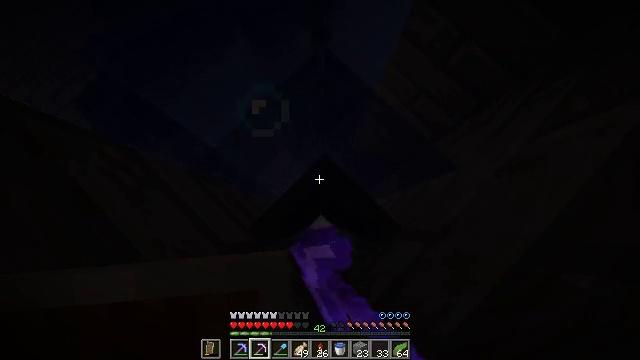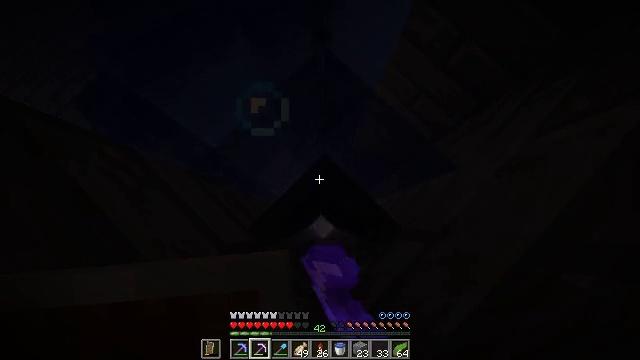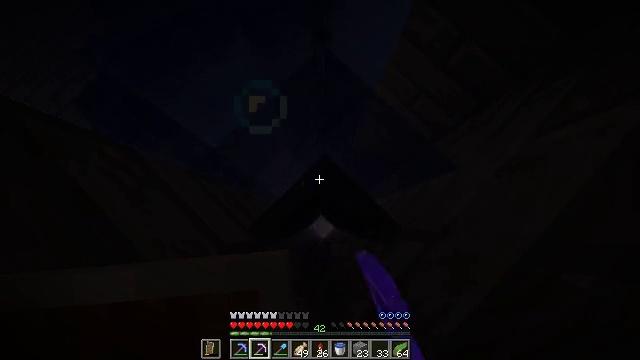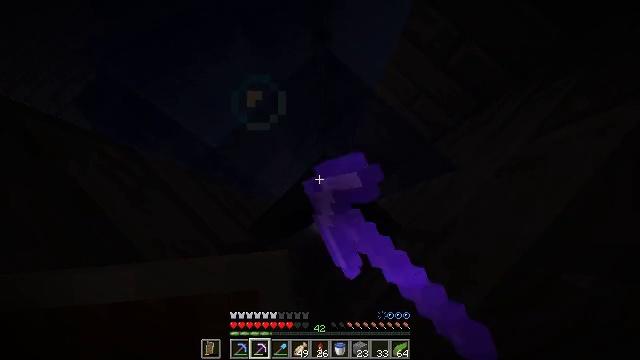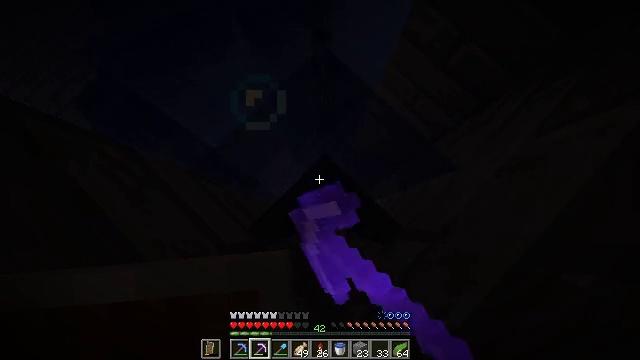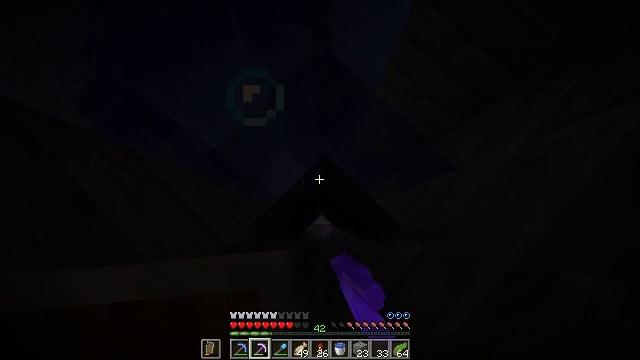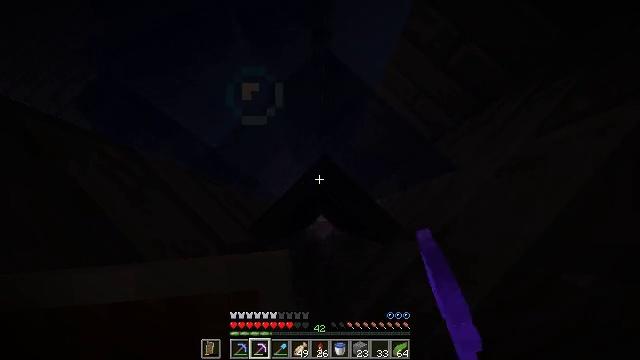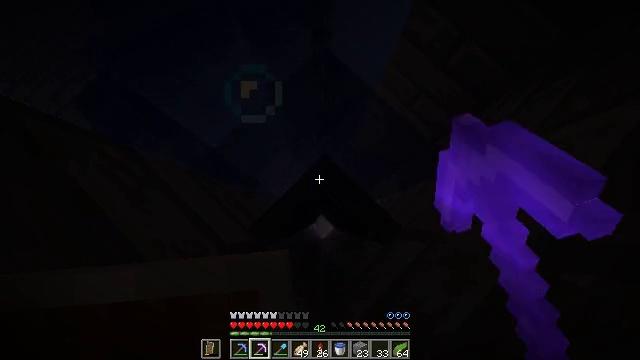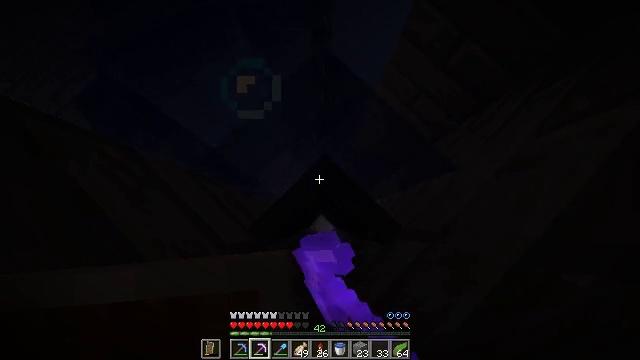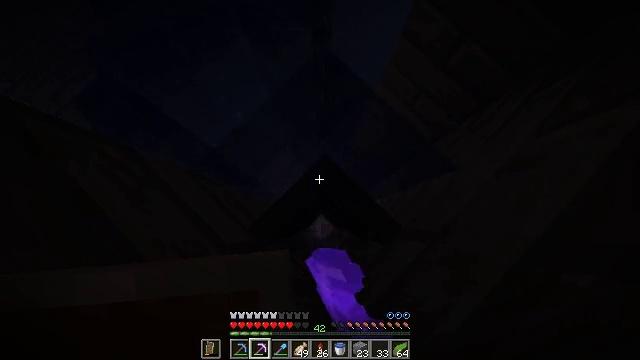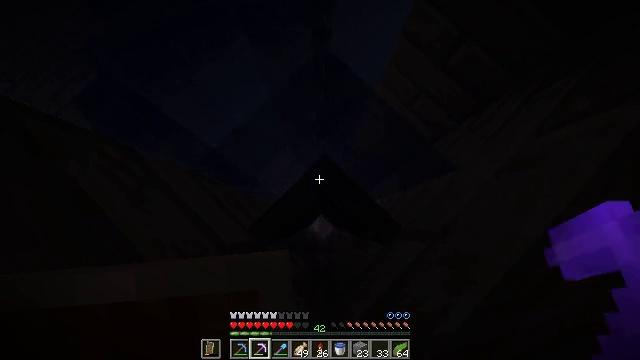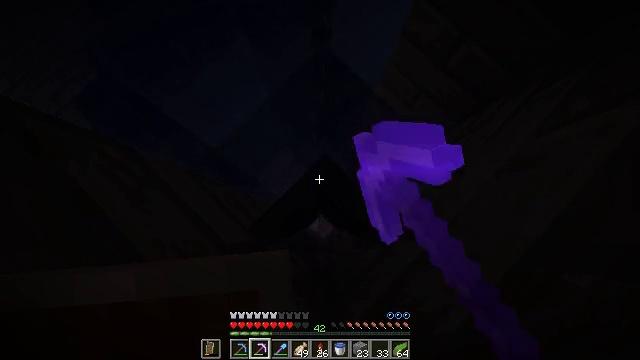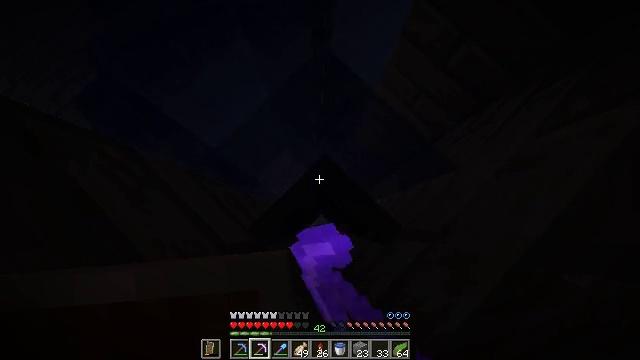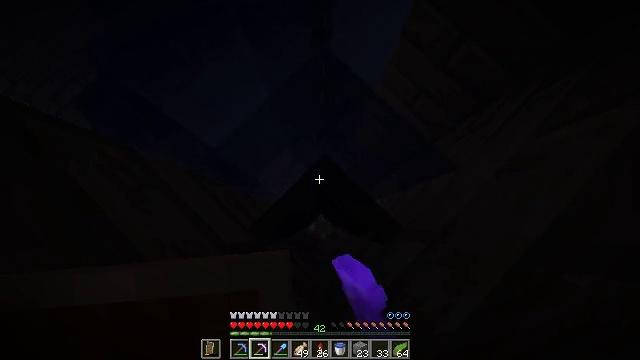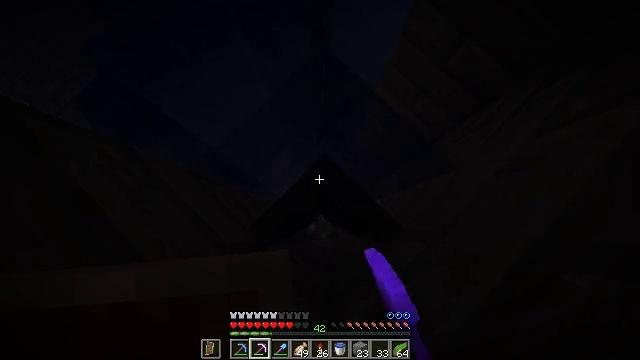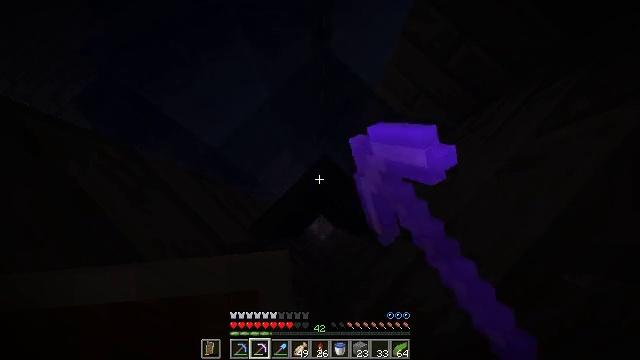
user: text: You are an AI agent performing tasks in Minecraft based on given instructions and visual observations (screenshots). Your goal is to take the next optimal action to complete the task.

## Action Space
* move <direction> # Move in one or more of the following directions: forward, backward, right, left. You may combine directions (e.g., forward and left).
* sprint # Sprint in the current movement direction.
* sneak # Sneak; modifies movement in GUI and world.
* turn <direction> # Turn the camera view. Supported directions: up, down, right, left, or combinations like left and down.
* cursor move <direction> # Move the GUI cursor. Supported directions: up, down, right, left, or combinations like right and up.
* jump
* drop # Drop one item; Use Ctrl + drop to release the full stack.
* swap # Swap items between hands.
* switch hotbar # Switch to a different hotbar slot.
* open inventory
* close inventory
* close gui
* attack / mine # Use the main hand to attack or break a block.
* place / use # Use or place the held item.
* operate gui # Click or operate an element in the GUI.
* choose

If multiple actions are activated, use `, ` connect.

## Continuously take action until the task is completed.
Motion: motion action
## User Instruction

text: Gather the black stained glass pane.
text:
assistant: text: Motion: move back, attack / mine
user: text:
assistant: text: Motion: move back, attack / mine
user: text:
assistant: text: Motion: move back, attack / mine
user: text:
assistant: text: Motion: move back, attack / mine
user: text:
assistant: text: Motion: move back, attack / mine
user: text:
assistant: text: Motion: move back, attack / mine
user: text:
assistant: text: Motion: move back, attack / mine
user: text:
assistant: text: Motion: move back, attack / mine
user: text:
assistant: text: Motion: move back, attack / mine
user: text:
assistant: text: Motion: move back, attack / mine
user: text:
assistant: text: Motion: move back, attack / mine
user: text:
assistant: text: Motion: move back, attack / mine
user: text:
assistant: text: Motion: move back, attack / mine
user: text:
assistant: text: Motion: move back, attack / mine
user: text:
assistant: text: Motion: move back, attack / mine
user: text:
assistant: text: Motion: move back, attack / mine
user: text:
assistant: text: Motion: move back, attack / mine
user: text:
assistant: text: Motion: move back, attack / mine
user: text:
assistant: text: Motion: move back, attack / mine
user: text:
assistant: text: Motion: move back, attack / mine
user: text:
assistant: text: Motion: move back, attack / mine
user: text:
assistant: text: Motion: move back, attack / mine
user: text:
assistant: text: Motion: move back, attack / mine
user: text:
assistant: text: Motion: move back, attack / mine
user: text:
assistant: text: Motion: move back, attack / mine
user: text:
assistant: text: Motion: move back, attack / mine
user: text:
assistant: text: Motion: move back, attack / mine
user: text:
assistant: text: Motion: move back, attack / mine
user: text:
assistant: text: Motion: move back, attack / mine
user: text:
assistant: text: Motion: move back, attack / mine